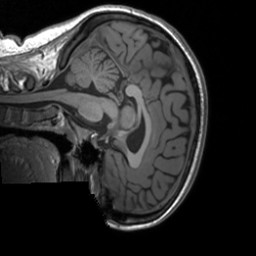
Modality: T1w
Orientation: sagittal
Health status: healthy
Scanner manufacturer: siemens
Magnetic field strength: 3 T
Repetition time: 1.9 s
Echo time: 0.00226 s